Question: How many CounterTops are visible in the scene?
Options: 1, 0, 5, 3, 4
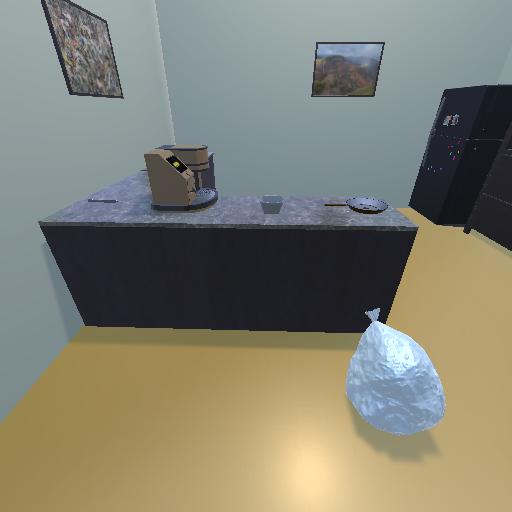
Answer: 1